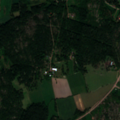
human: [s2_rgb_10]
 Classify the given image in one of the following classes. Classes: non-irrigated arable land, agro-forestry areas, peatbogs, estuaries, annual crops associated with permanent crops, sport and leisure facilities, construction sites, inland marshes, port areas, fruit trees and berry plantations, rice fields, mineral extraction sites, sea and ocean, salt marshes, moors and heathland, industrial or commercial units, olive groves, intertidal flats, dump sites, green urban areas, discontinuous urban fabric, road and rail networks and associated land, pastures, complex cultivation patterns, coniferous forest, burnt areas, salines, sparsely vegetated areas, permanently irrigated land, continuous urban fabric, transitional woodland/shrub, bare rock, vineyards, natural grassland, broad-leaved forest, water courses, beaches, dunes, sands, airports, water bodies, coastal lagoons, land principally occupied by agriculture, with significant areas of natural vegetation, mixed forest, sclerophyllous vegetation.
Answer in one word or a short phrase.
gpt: discontinuous urban fabric, land principally occupied by agriculture, with significant areas of natural vegetation, mixed forest, transitional woodland/shrub